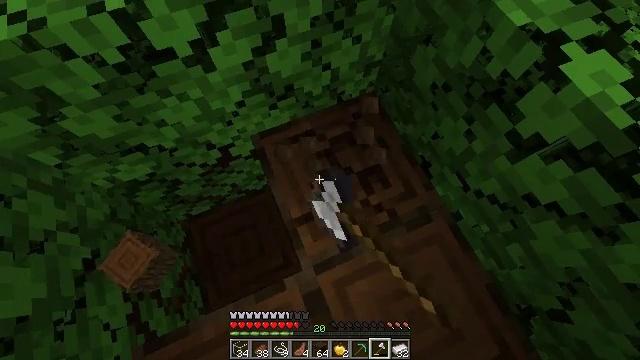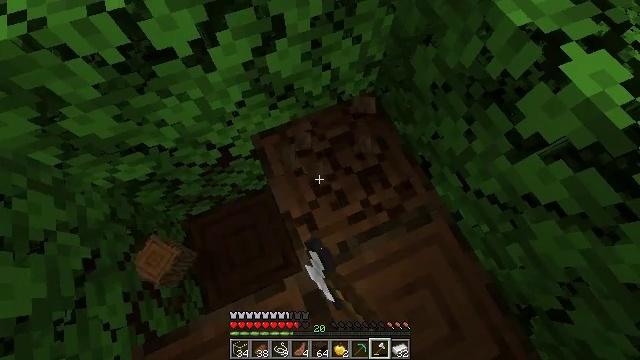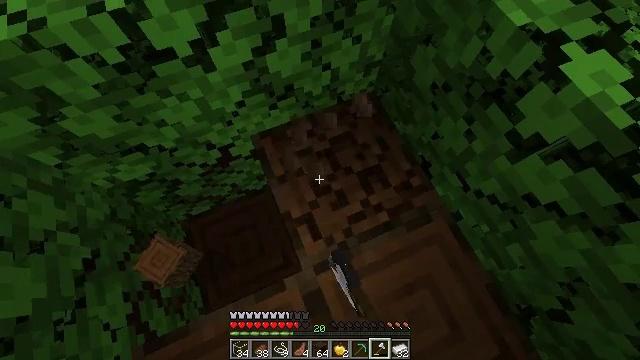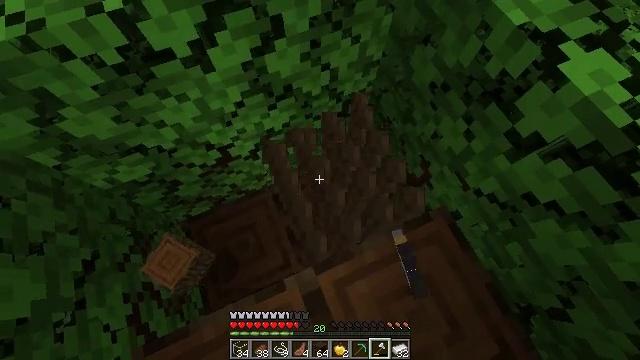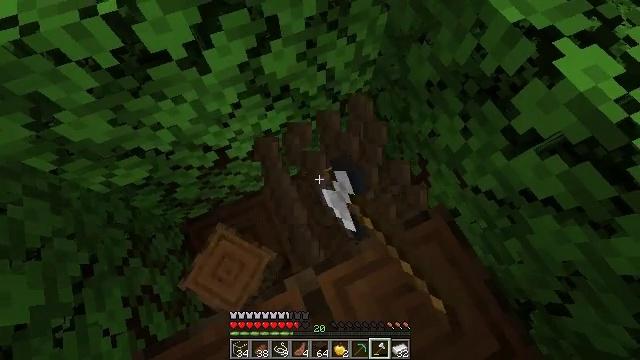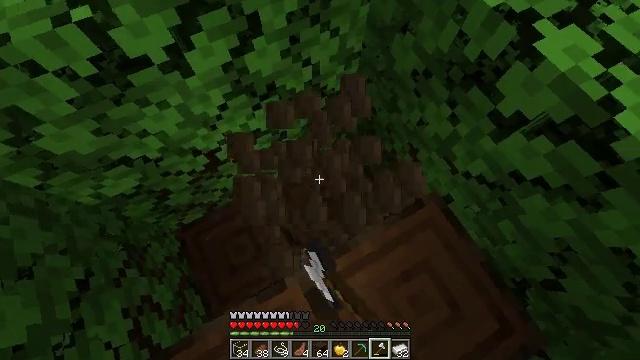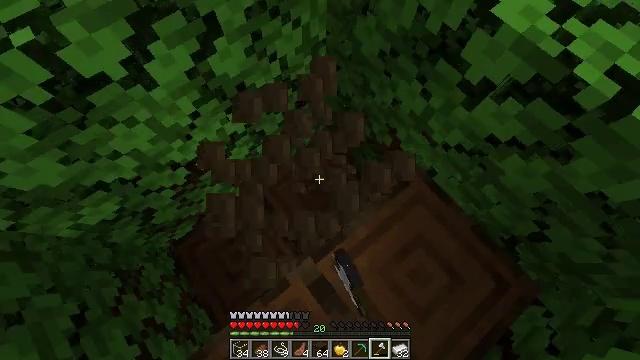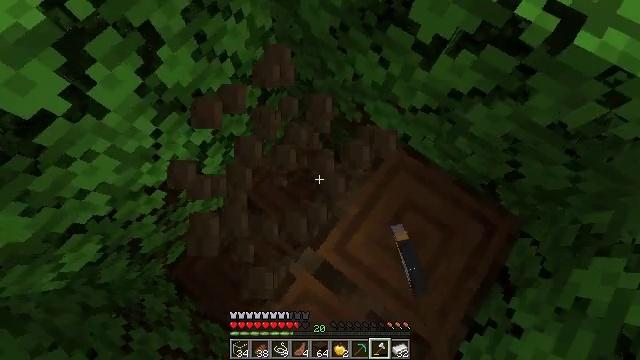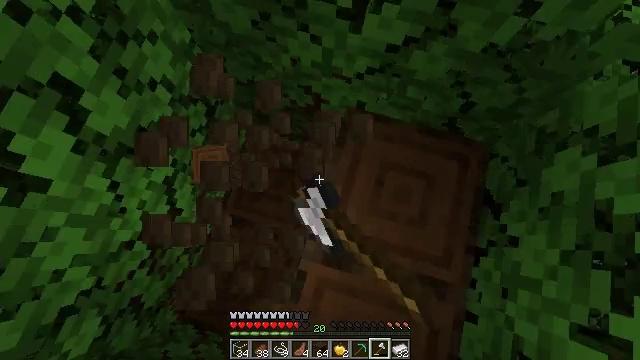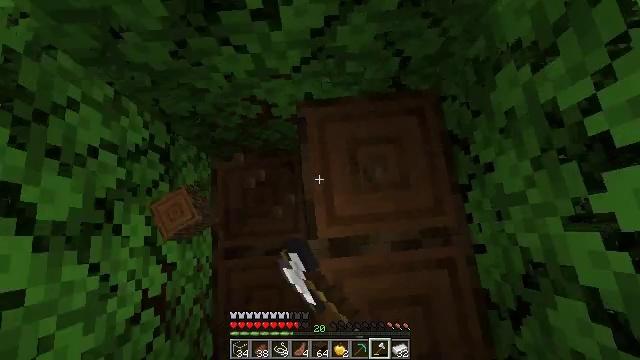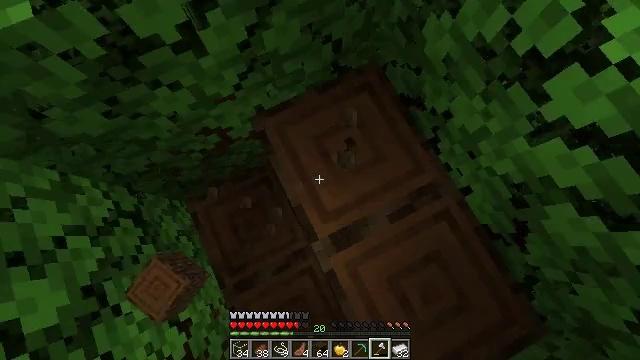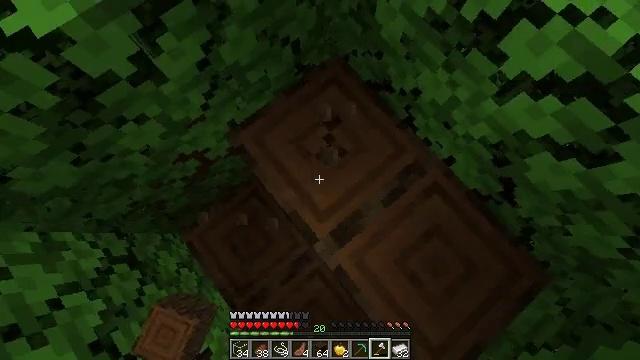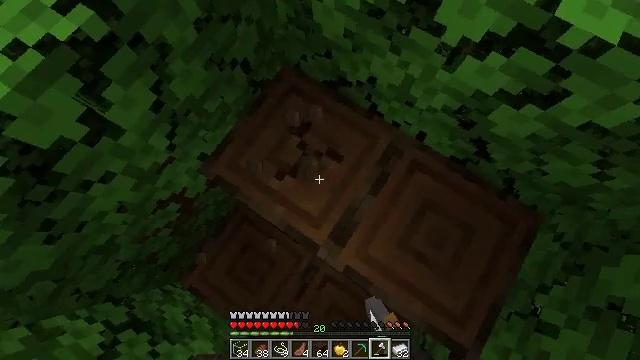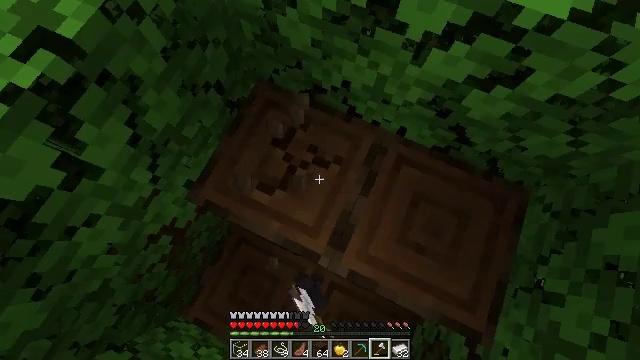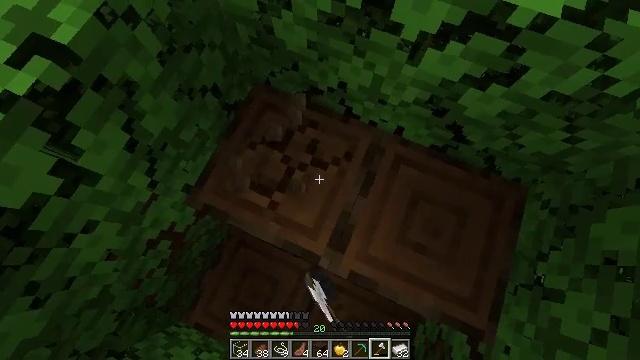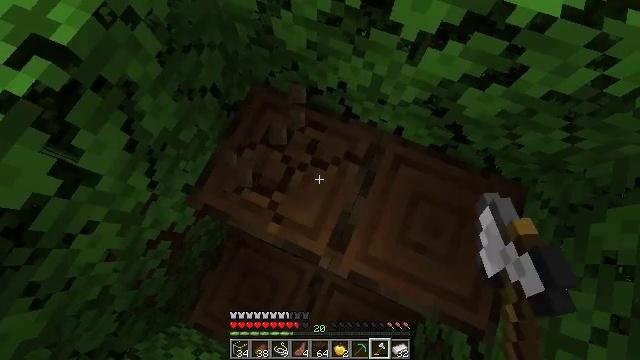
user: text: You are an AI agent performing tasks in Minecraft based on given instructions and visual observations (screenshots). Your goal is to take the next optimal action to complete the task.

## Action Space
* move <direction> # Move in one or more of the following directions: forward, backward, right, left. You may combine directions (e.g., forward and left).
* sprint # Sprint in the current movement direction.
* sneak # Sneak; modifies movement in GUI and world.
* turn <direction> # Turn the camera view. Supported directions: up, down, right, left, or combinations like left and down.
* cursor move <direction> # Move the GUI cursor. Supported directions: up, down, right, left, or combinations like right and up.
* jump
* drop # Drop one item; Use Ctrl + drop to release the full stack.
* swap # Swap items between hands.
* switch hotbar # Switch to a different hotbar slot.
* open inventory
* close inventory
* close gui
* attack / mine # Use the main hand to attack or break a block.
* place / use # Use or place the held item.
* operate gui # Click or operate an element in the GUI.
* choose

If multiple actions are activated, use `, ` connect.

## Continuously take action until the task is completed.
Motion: motion action
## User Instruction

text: Collect dark oak log for building.
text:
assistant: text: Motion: attack / mine
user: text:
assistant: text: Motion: attack / mine
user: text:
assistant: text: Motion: attack / mine
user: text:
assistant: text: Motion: turn right, attack / mine
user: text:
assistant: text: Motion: turn right, attack / mine
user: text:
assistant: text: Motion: turn right and down, attack / mine
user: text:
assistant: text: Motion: turn right and down, attack / mine
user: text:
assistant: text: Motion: turn right and down, attack / mine
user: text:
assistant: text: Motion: turn right, attack / mine
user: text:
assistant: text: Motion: turn right, attack / mine
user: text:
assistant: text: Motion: turn right, attack / mine
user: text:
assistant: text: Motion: turn right and up, attack / mine
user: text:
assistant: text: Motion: turn right and up, attack / mine
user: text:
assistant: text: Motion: turn right, attack / mine
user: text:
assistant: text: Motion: attack / mine
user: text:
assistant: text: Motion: attack / mine
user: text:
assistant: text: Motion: attack / mine
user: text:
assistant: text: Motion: attack / mine
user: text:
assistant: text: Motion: attack / mine
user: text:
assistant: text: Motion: attack / mine
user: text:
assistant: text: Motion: attack / mine
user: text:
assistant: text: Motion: turn right, attack / mine
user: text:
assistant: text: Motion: turn right, attack / mine
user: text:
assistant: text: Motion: turn right, attack / mine
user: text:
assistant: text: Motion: turn right, attack / mine
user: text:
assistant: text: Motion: turn right and up, attack / mine
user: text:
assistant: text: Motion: turn right and up, attack / mine
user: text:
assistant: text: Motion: turn right and up, attack / mine
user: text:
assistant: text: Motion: turn right and up, attack / mine
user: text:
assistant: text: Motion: attack / mine